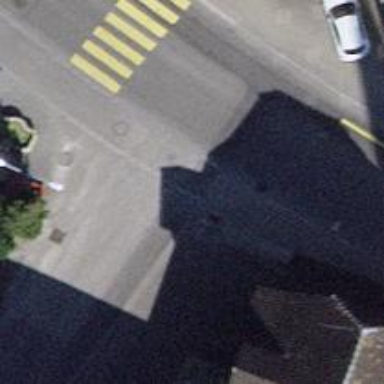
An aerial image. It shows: Unmarked crossing on the road.